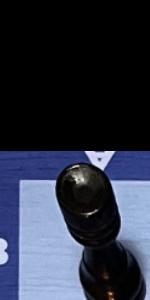
Label: Rook_Black